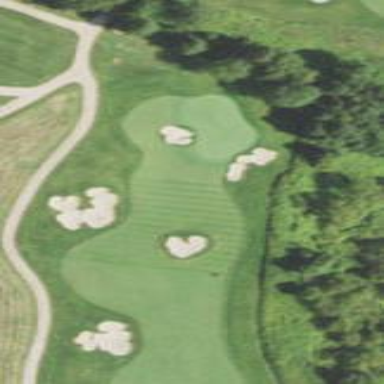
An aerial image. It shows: Grassy area designated as golf fairway.